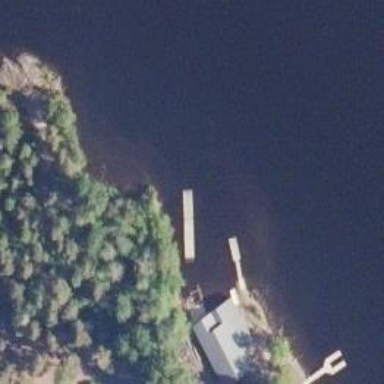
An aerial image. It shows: Man-made pier.